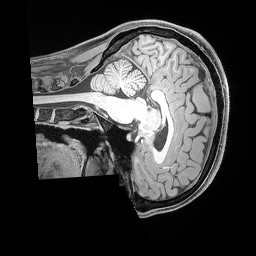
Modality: T1w
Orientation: sagittal
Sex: male
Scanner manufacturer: siemens
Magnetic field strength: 3 T
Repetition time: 2.53 s
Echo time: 0.00169 s